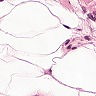
Metastatic tissue present: no